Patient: sex F, age 33
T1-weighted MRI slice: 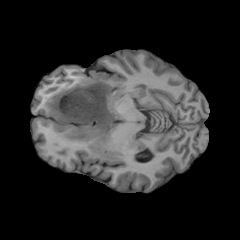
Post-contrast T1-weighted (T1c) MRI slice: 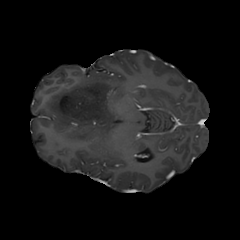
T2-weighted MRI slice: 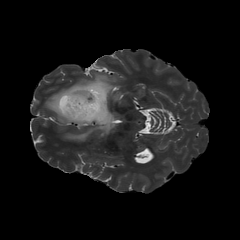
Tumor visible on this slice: yes
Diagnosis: Astrocytoma, IDH-mutant
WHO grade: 4